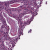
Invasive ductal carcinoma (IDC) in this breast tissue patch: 0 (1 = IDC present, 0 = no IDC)